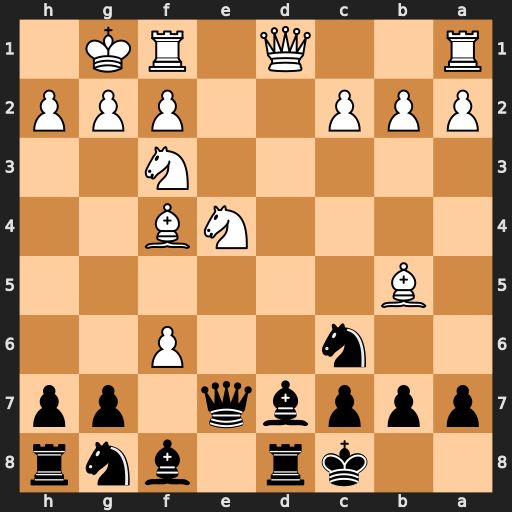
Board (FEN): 2kr1bnr/pppbq1pp/2n2P2/1B6/4NB2/5N2/PPP2PPP/R2Q1RK1
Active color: b
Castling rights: -
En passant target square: -
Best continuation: Qxe4 fxg7 Bxg7